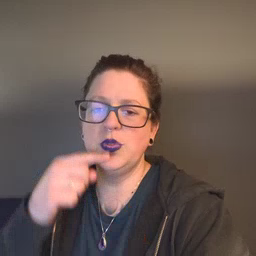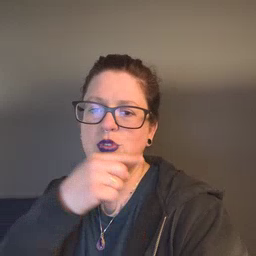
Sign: toothbrush